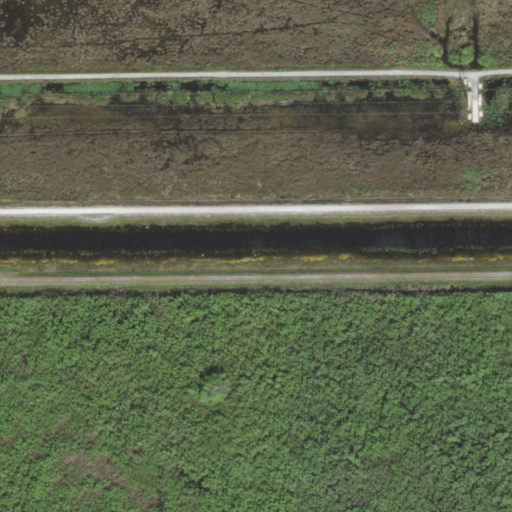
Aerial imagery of levee in Florida named Levee 4 containing herbaceous wetlands and woody wetlands